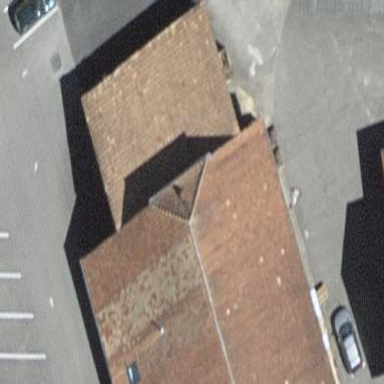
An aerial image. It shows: Warehouse building.